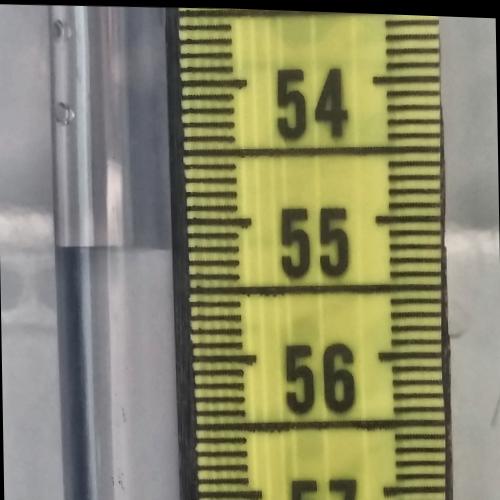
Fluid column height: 55.2 cm